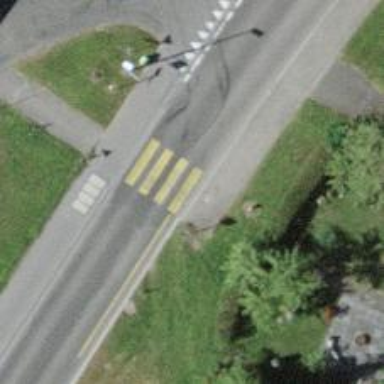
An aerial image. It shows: Kerb barrier.